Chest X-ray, PA view. Patient: 66 years old, sex M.
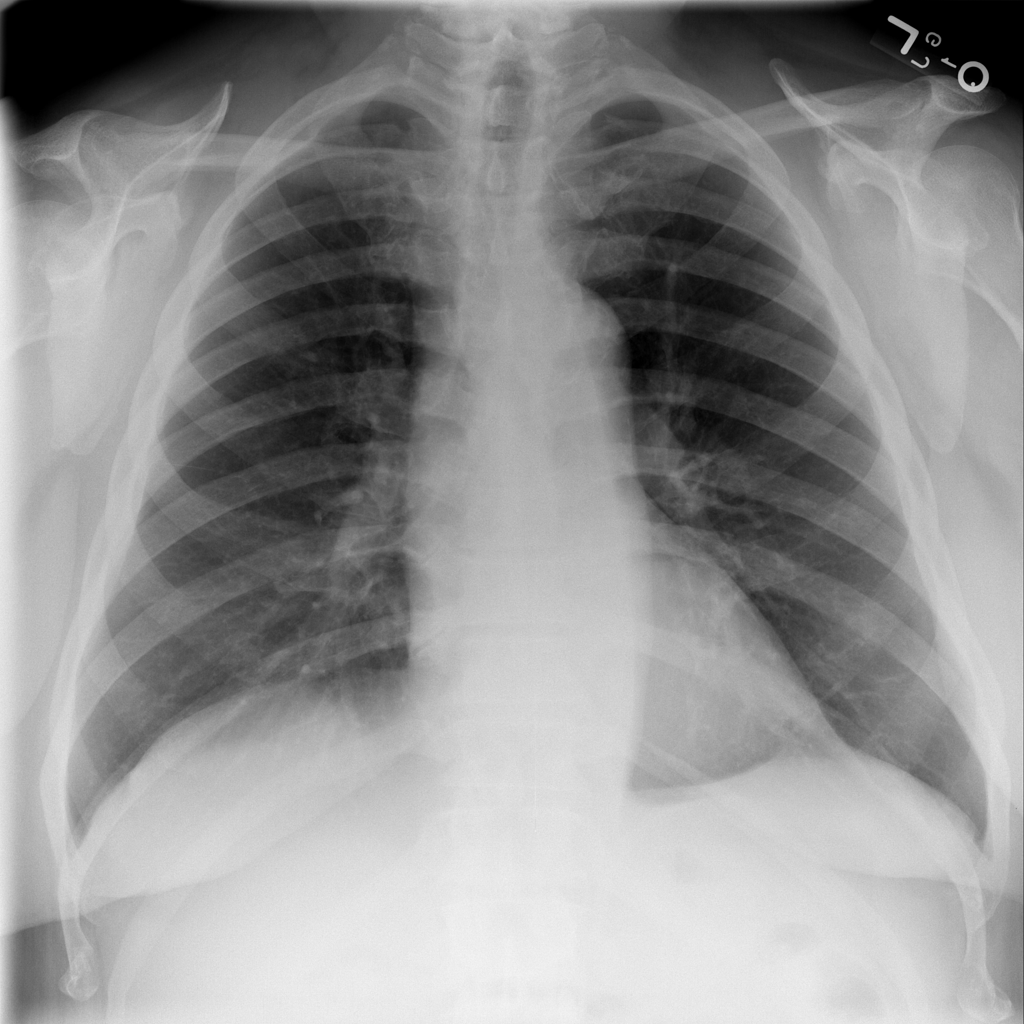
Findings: No Finding